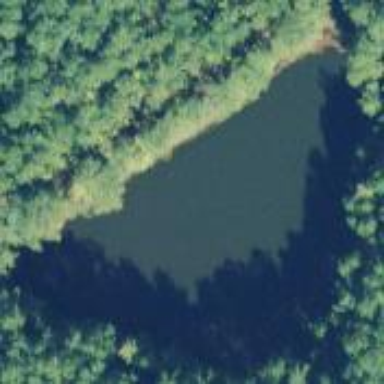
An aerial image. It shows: Peaceful pond surrounded by nature.